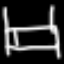
Label: bed